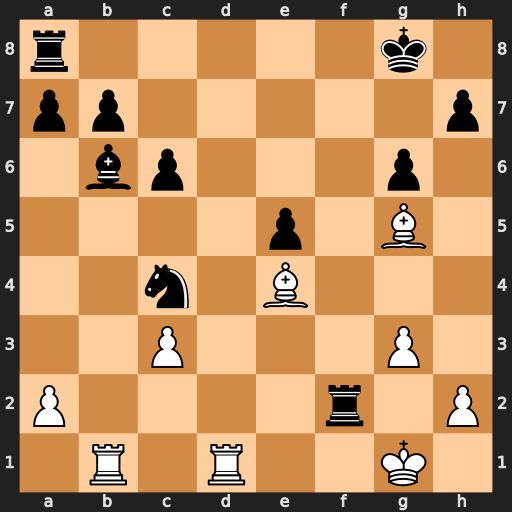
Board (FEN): r5k1/pp5p/1bp3p1/4p1B1/2n1B3/2P3P1/P4r1P/1R1R2K1
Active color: w
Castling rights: -
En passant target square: -
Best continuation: Rxb6 axb6 Kxf2